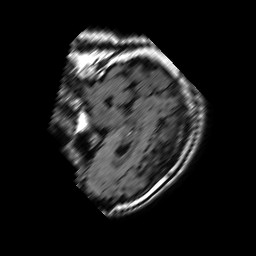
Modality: FLAIR
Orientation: sagittal
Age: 37
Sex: male
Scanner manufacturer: philips
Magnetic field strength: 1.5 T
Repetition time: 6 s
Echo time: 0.12 s